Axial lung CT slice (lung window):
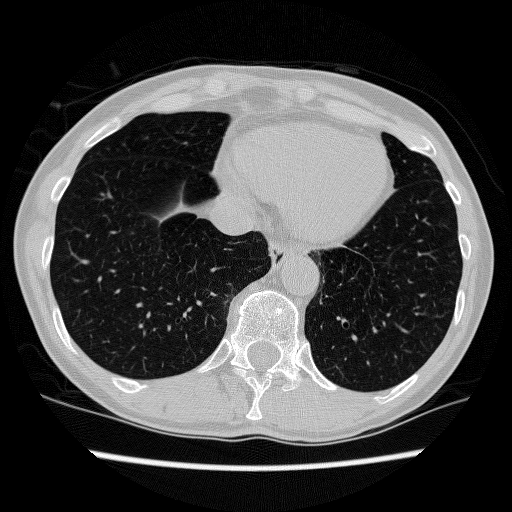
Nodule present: no